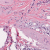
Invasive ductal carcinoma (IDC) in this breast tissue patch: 1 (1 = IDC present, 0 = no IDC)